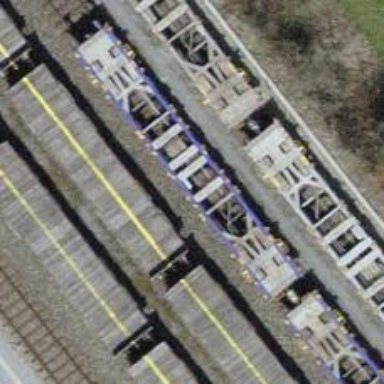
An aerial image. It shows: Single-track railway yard.